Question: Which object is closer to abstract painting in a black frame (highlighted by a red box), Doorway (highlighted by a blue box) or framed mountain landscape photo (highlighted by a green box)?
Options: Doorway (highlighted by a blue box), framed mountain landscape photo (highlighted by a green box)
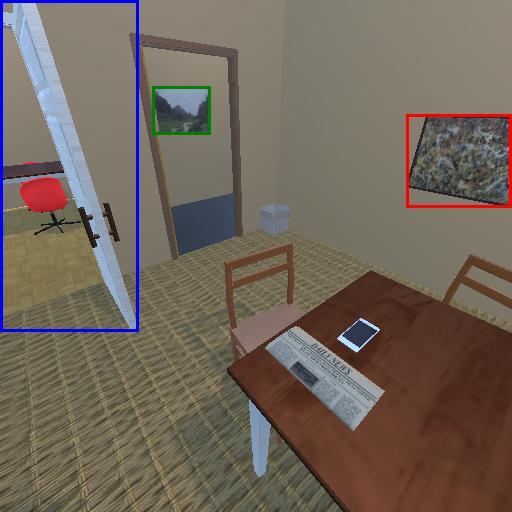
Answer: Doorway (highlighted by a blue box)